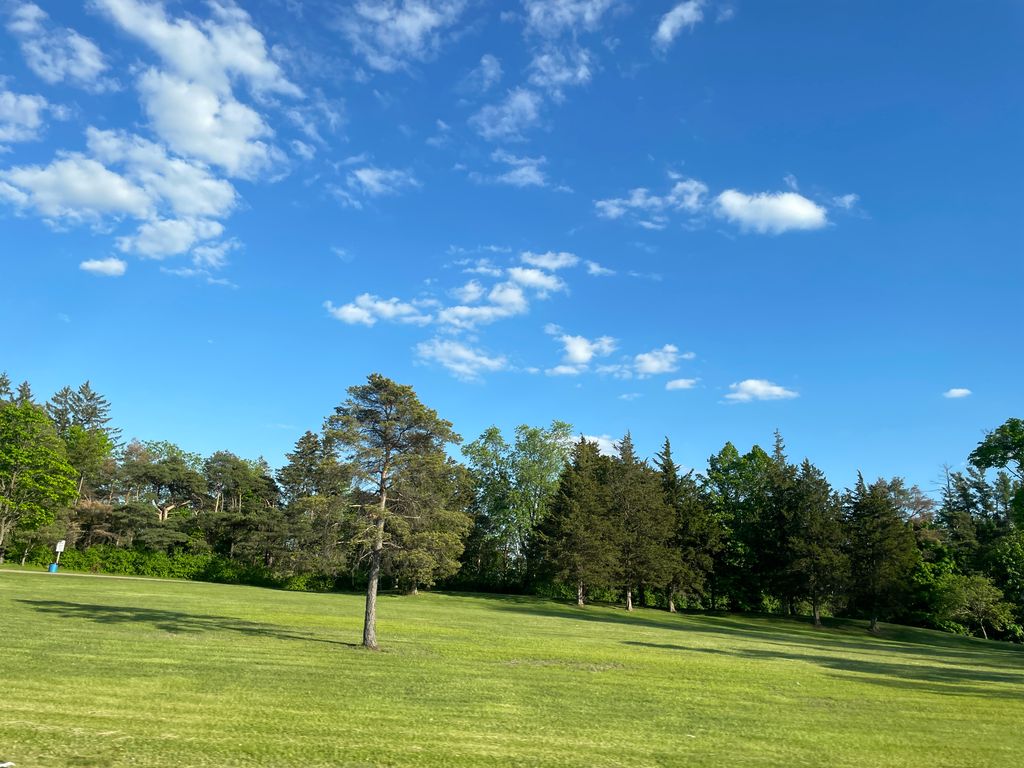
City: kitchener-waterloo